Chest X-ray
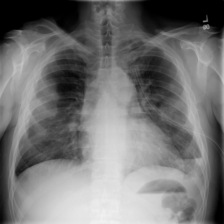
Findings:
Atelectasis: negative
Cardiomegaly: negative
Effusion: negative
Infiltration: negative
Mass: positive
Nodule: negative
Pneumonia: negative
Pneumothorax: negative
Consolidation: negative
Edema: negative
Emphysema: negative
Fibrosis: negative
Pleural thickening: negative
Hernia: negative